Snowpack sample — Loveland Pass, Silver Plume, Colorado, USA (2/11/26, 12:00 PM MST)
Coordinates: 39.663, -105.886
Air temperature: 35 °F
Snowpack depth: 82 cm
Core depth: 30 cm
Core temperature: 23 °F
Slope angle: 13°, slope face: 12°
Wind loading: high
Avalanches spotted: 1
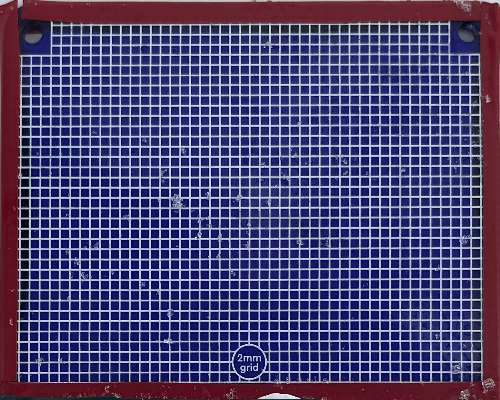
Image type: profile
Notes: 1 small avalanche spotted on the north side of the bowl, lots of wind loading